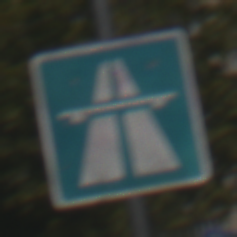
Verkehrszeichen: Autobahn
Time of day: Midday
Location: Outdoor (Urban)
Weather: Clear
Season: NotSpecified
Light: Natural